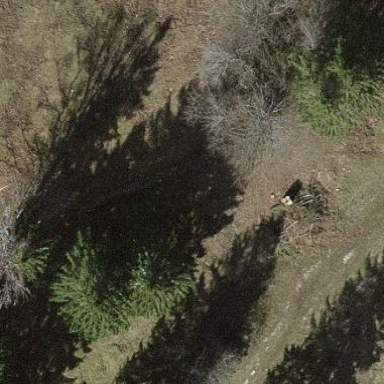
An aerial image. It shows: Forest area.